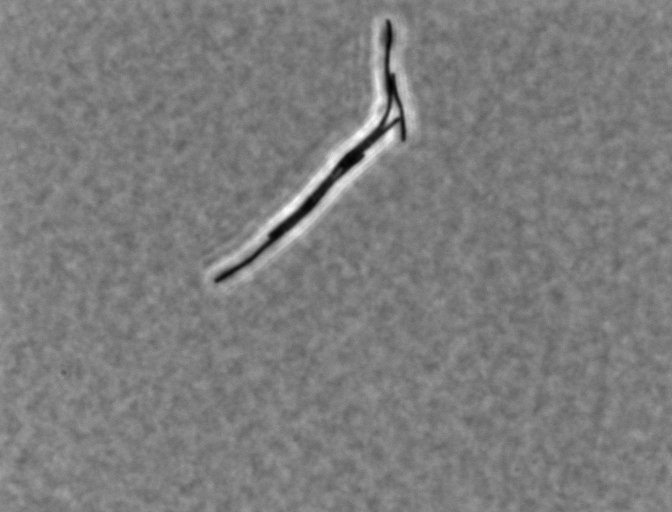
Bacillus subtilis